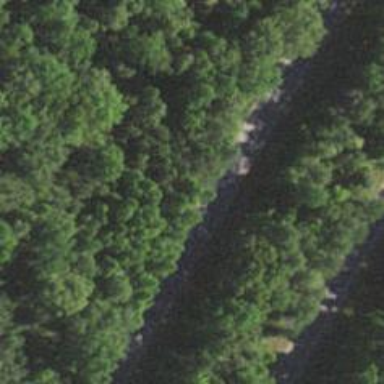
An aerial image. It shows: This image shows trunk highway that functions as expressway.